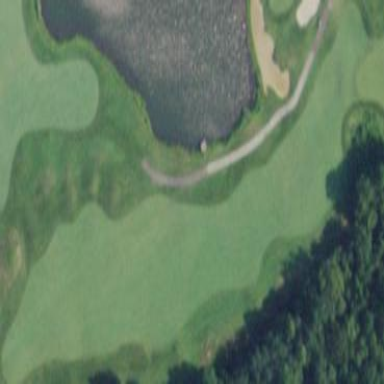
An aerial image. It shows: Grassy area designated as golf fairway.